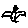
Label: bird